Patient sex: M
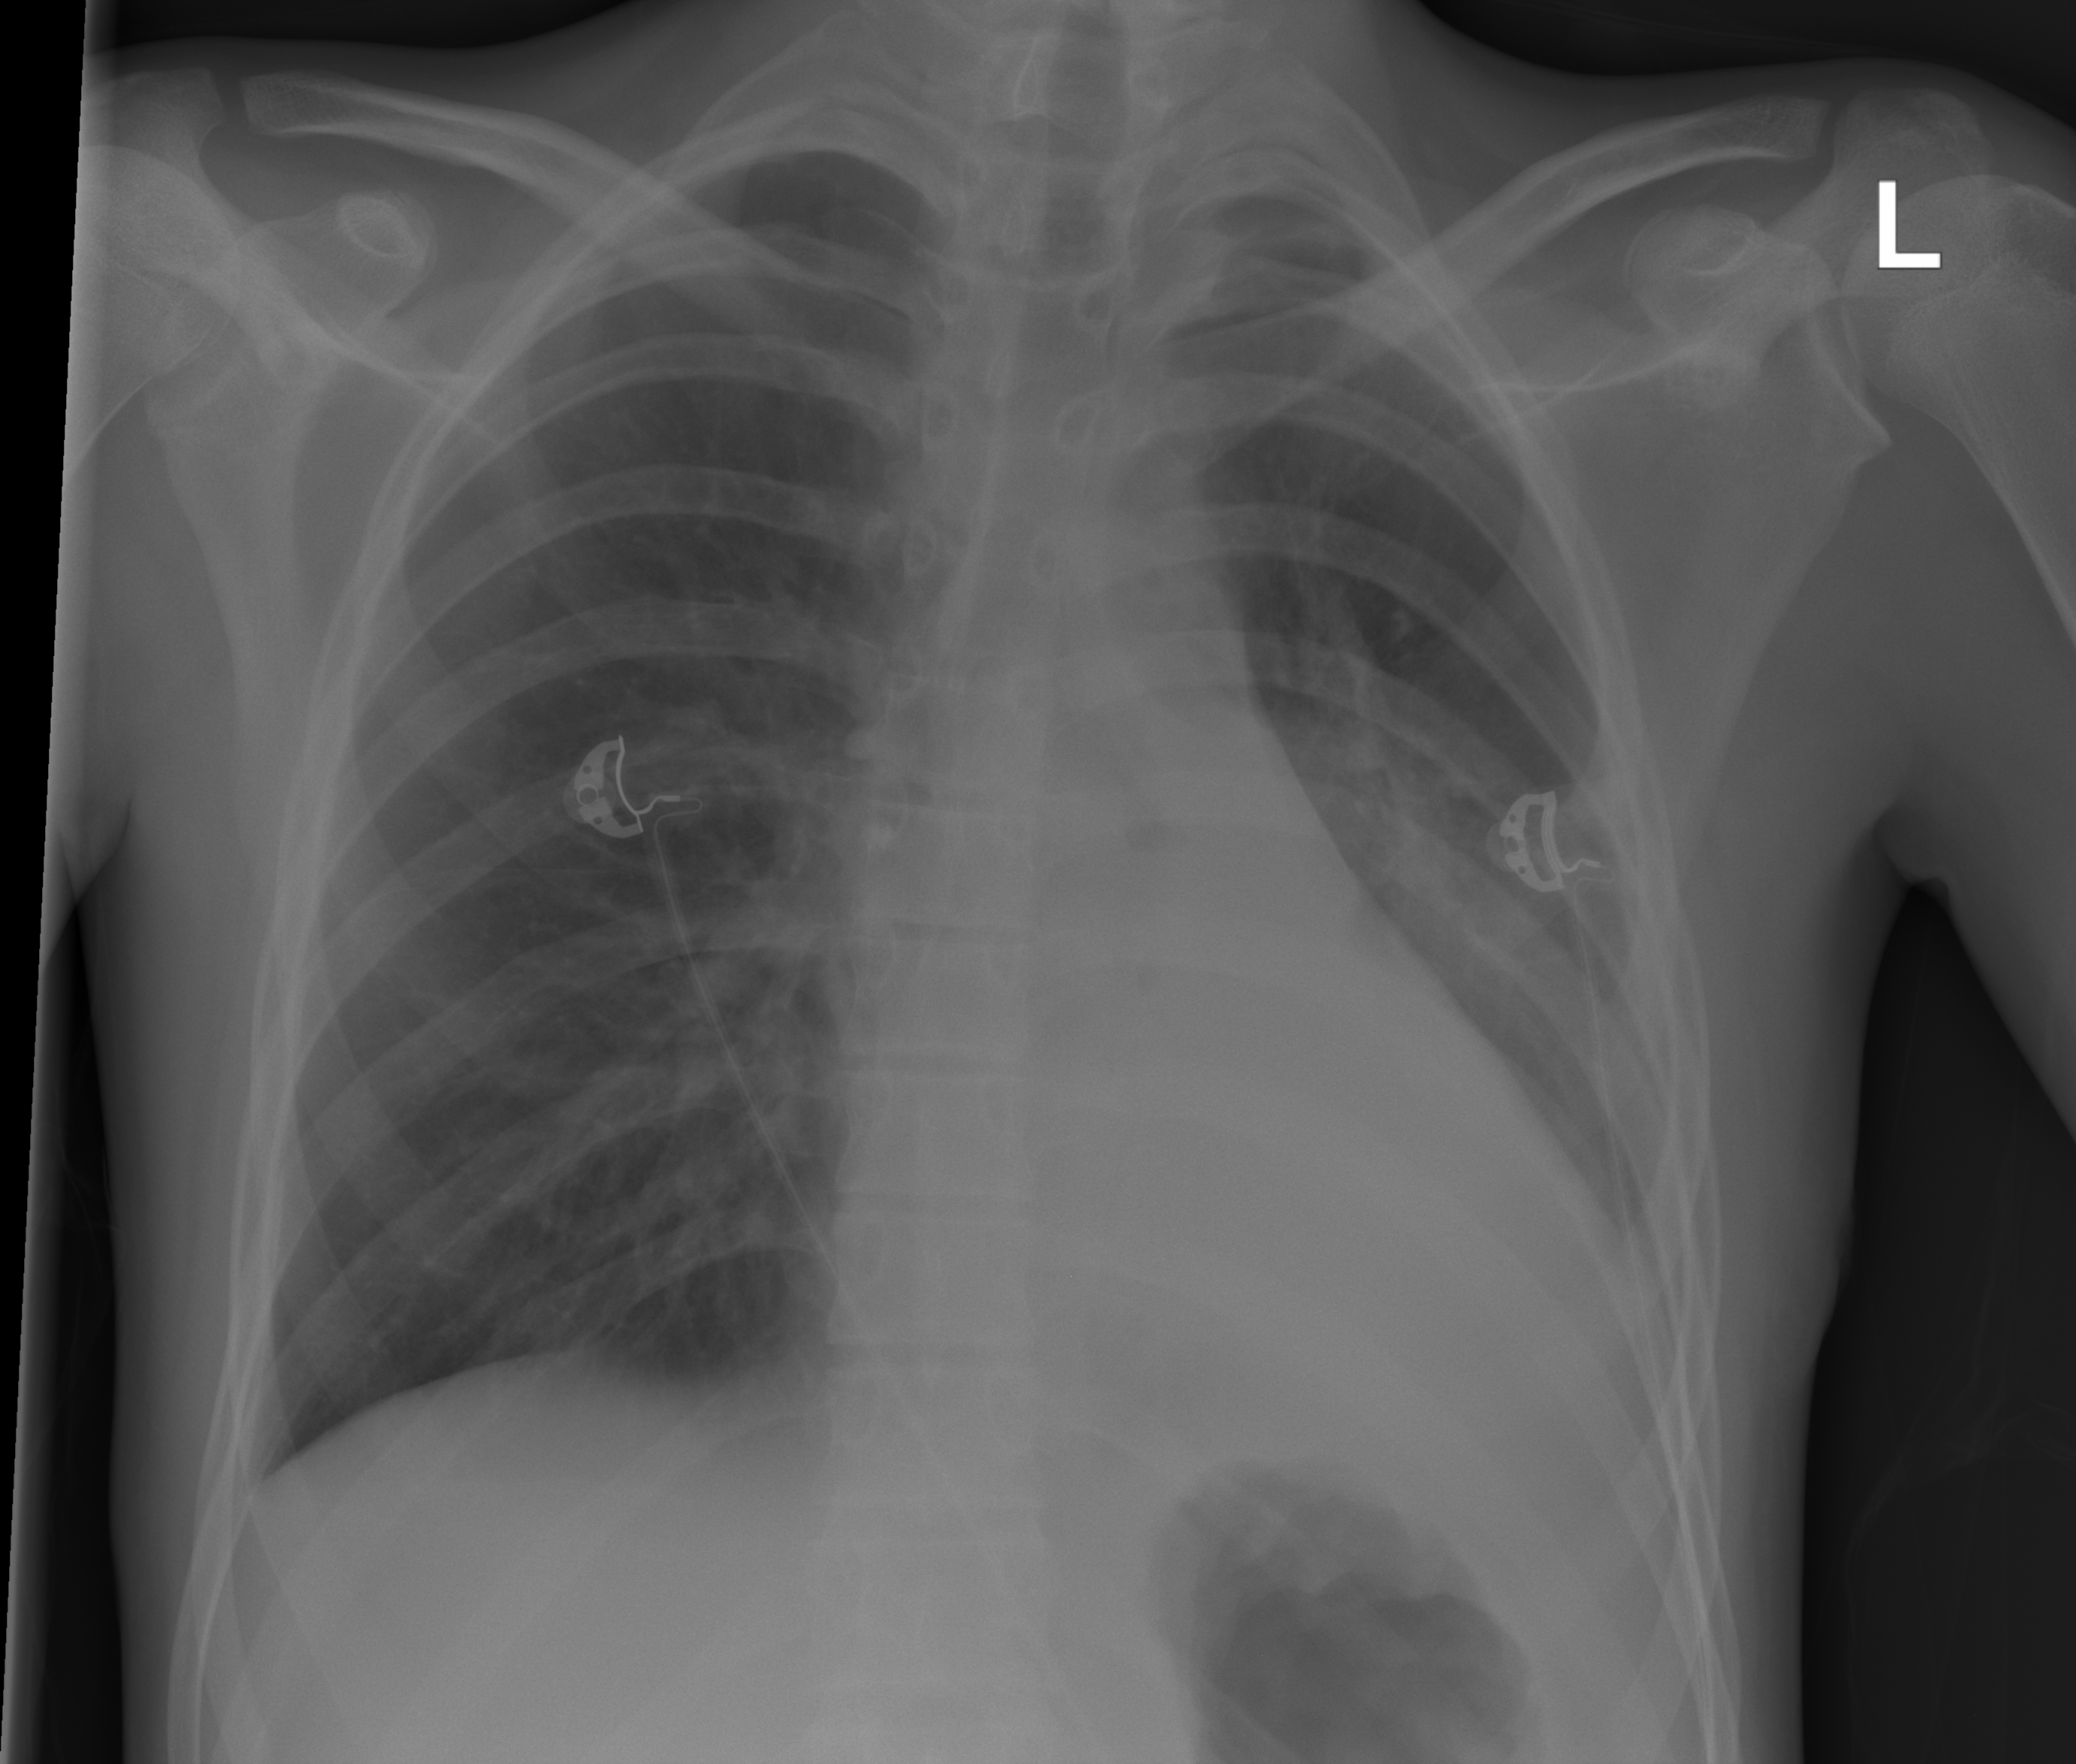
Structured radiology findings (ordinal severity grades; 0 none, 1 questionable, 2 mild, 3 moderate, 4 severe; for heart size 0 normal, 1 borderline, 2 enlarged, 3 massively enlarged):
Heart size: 1
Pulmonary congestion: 0
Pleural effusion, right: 0
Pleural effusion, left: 2
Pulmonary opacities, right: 0
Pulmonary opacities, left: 2
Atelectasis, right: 0
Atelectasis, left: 2